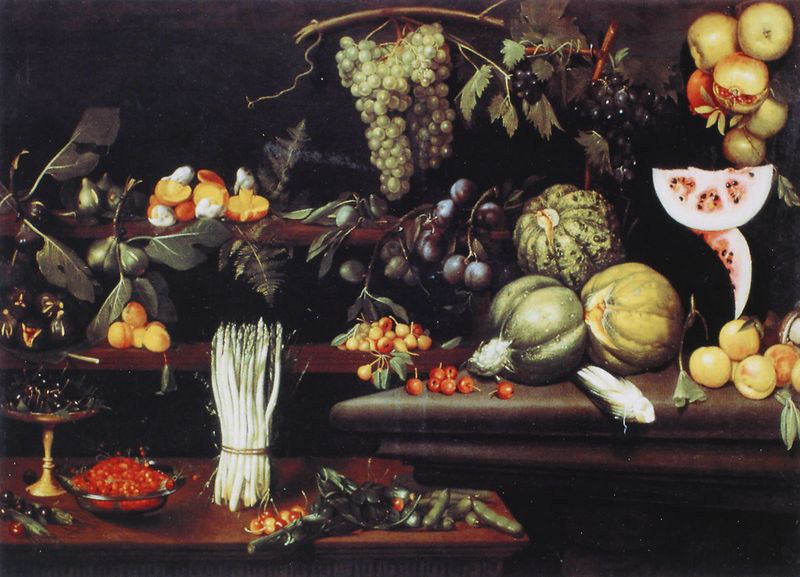
Titel: Früchte und Gemüse auf Stein- und Holzebenen
Künstler: Giovanni Battista Crescenzi
Institution: Modena, Galleria Estense
Schlagwörter: blätter, dunkel, weiß, grün, braun, schwarz, tisch, obst, rot, schale, schüssel, kelch, blatt, feigen, frucht, früchte, gemüse, kürbis, stilleben, stillleben, trauben, apfel, äpfel, ernte, herbst, tafel, korb, farn, exotisch, birne, kirschen, melone, birnen, wurzel, beeren, fisch, weintrauben, üppig, pfirsich, aprikose, aprikosen, beere, granatapfel, melonen, traube, bohnen, erbsen, johannisbeeren, zitronen, kirsche, pilze, gesund, pflaumen, zwetschge, zwetschgen, wassermelone, füchte, bohne, spargel, tiscch, aäpfel, manderine, spargeln